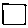
Label: square